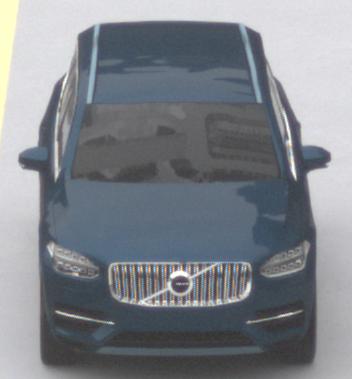
Make: Volvo
Model: XC90 B5
Detailed model: XC90 (L)
Model produced from: 2019/08
Model produced until: 2020/04
Doors: 5
Color: blue
Road condition: dry road
Daytime: midday
Contrast: low contrast